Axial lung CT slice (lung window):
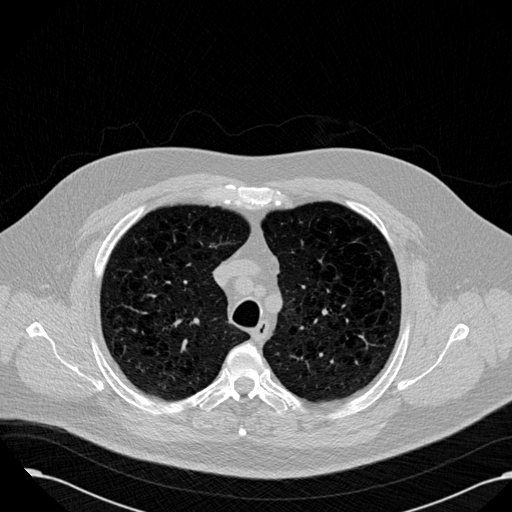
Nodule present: no